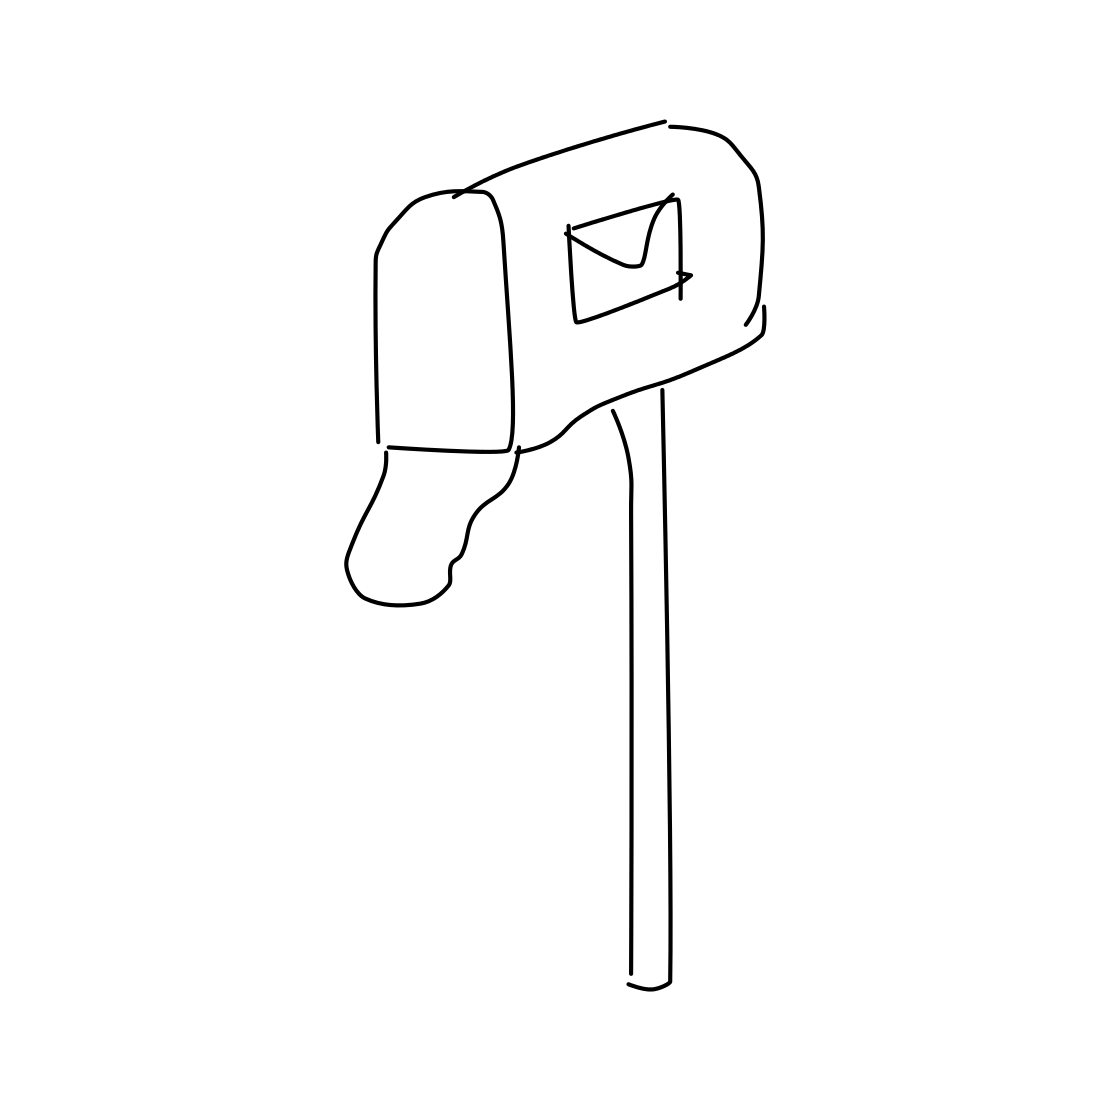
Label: mailbox